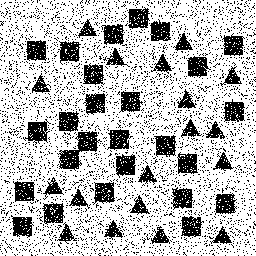
Squares: 26
Triangles: 18
Stars: 0
Total shapes: 44